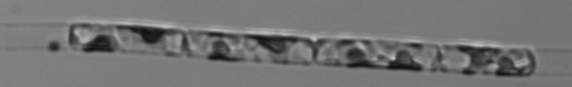
Label: Guinardia_delicatula_TAG_internal_parasite